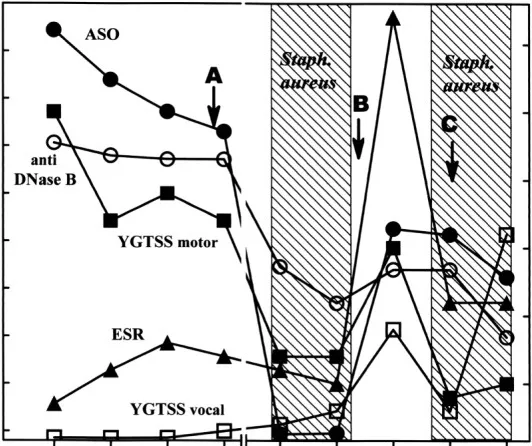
Clinical and laboratory records. Arrows indicate the times of blood sampling for autoimmunity testing. ASO, anti-streptolysin O antibody (filled circles); anti-DNase B, anti-deoxyribonuclease B antibody (open circles); ESR, erythrocyte sedimentation rate (filled triangles); YGTSS motor, Yale global tic severity score motor subscale (filled squares); YGTSS vocal, Yale global tic severity score vocal subscale (open squares).
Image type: pathology (fish)